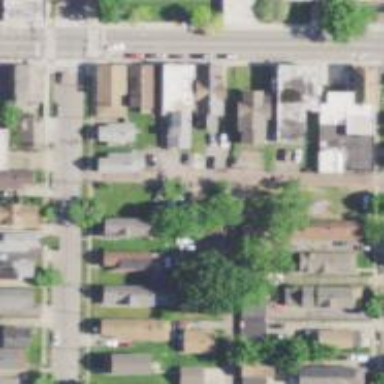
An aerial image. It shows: Alleyway designated as service road.